Question: After constructing data frame 'df' containing 'np.nan', 'None' and empty string ('''') values in Python 3.8.3 and Pandas 1.0.4
'''
import pandas as pd
import numpy as np
df1 = pd.DataFrame({'b':None,'c':''},index=[0])
df2 = pd.DataFrame({'a':1,'b':1,'c':None},index=[0])
df = pd.concat([df1,df2], axis=0, sort=True)
print(df)
'''
data frame 'df' looks like
'''
a b c
0 NaN None
0 1.0 1 None
'''
Now I would like to store the values to Excel using 'to_excel()' function. However, after running command
'''
df.to_excel('nan_none_empty.xlsx')
'''
the result rather looks like

with 'np.nan', 'None' and empty string ('''') not being separable from each other.
It is possible to separate empty string ('''') from 'np.nan' and 'None' with option 'na_rep' as follows
'''
df.to_excel('nan_none_empty2.xlsx',na_rep='?')
'''
giving result
<URL>
But it seems like, for this problem, I am running out of <URL> in order to be able to separate 'np.nan' from 'None' in the Excel export.
How could one neatly separate between 'np.nan' and 'None' when exporting 'df' to Excel?
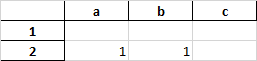
Answer: If you'd like to distinguish between different null types, your best bet is to replace values exporting to Excel. Converting to a string is one way to make sure you are not conflating None, np.NaN, pd.NaT, etc...
'''
df1 = pd.DataFrame({'b':None,'c':''},index=[0])
df2 = pd.DataFrame({'a':1,'b':1,'c':None},index=[0])
df = pd.concat([df1,df2], axis=0, sort=True)
null_map = {'nan': '-',
'None': '?'} # Add the string representation for other types you may need
df = df.applymap(lambda x:
null_map[str(x)]
if str(x) in null_map
else x)
df.to_excel('nan_none_empty2.xlsx')
'''